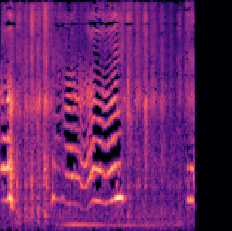
Sound class: Baby cry